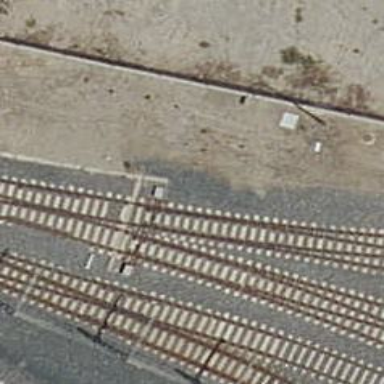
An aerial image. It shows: Railway switch.